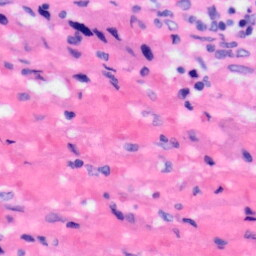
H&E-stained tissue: Liver